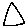
Label: triangle